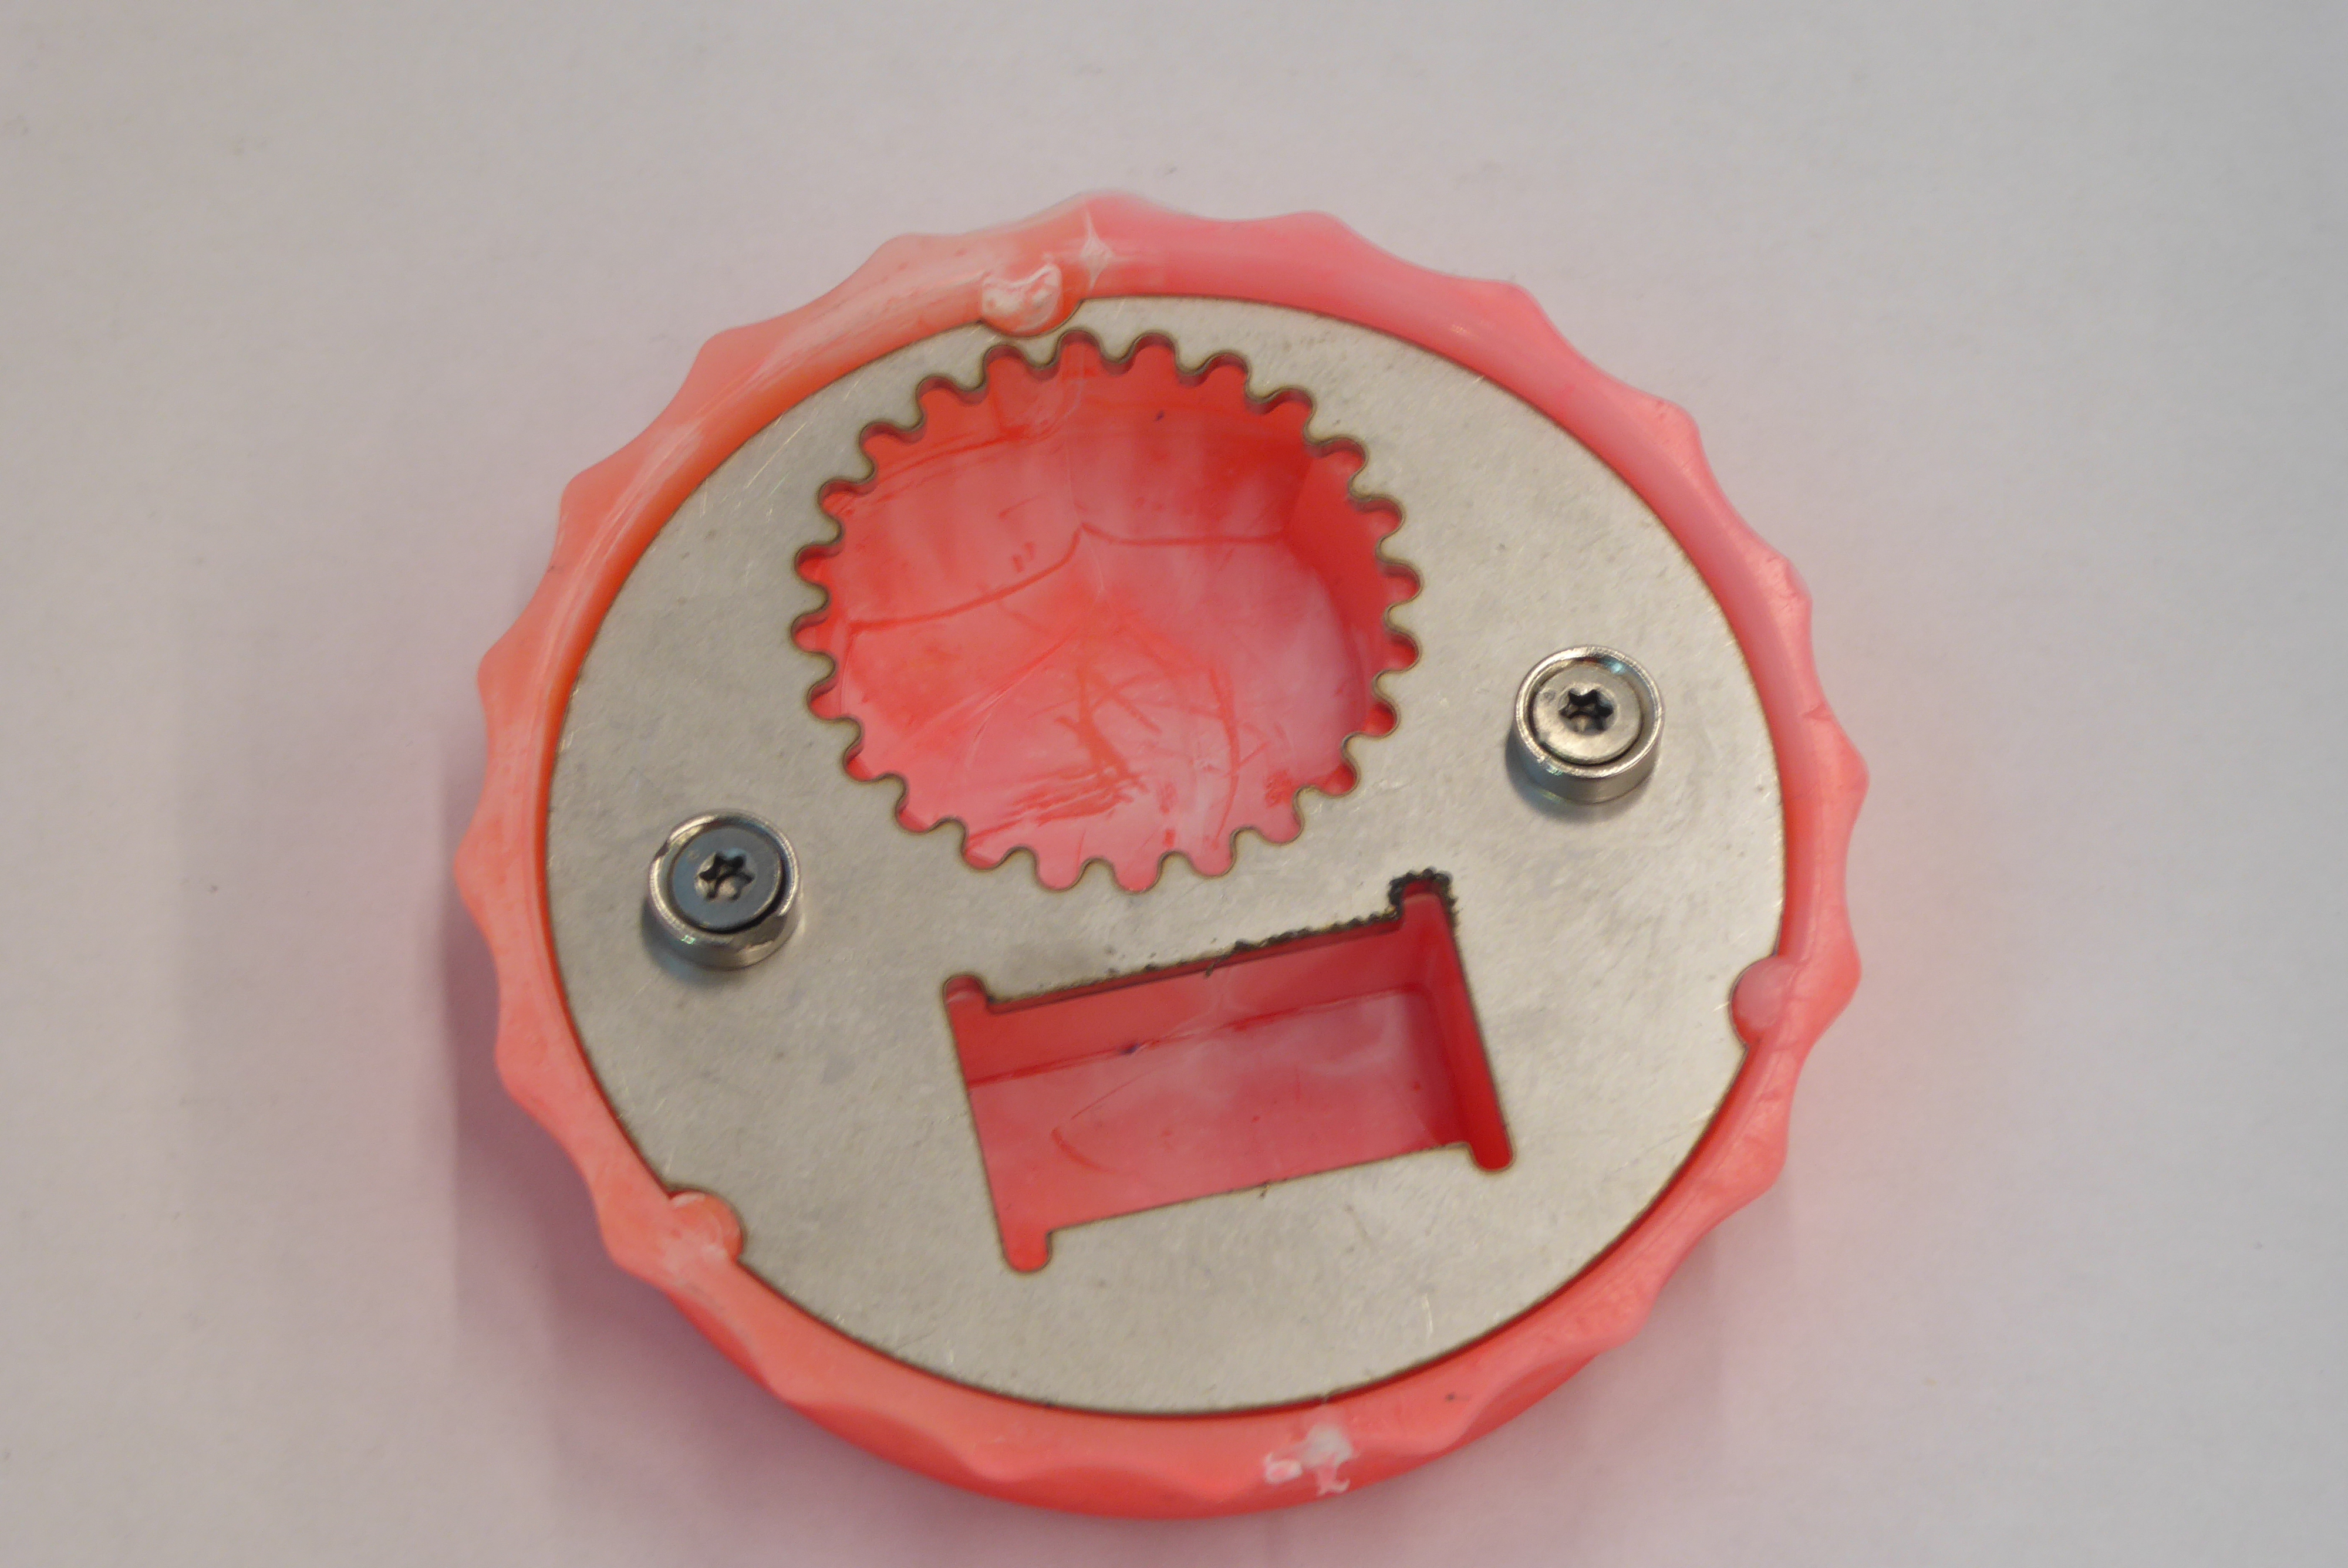
Label: Bottle Opener